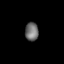
Tissue: lung
Cell type: Myeloid cells
Senescence score: 0.5834
Nuclear area (px): 239
Mean DAPI intensity: 110.728